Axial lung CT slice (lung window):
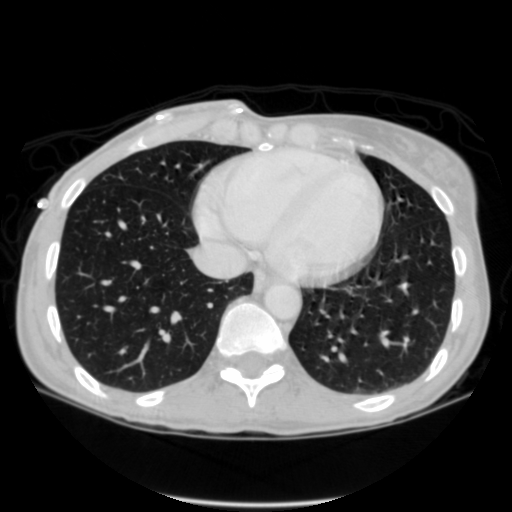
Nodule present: no